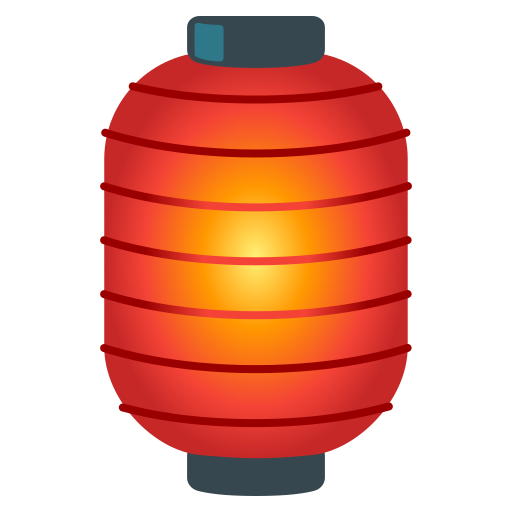
Emoji: 🏮